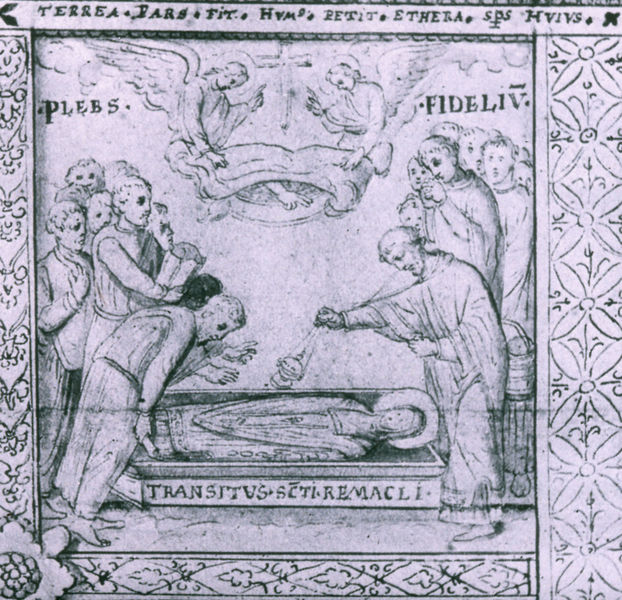
Titel: Nachzeichnung vom Remaklus - Retabel
Institution: Liège; Archives de L’Ètat
Schlagwörter: flügel, gott, hand, himmel, menschen, blumen, männer, zeichnung, blüten, menge, ornament, toter, engel, schrift, rand, symmetrie, zeigen, kreuz, symmetrisch, volk, fass, sarg, grab, jesus, priester, segen, segnen, weihrauch, geistliche, mönche, madonna, latein, schwenken, hand gottes, plebs, transitus, fideliu, terrea